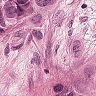
Metastatic tissue present: yes